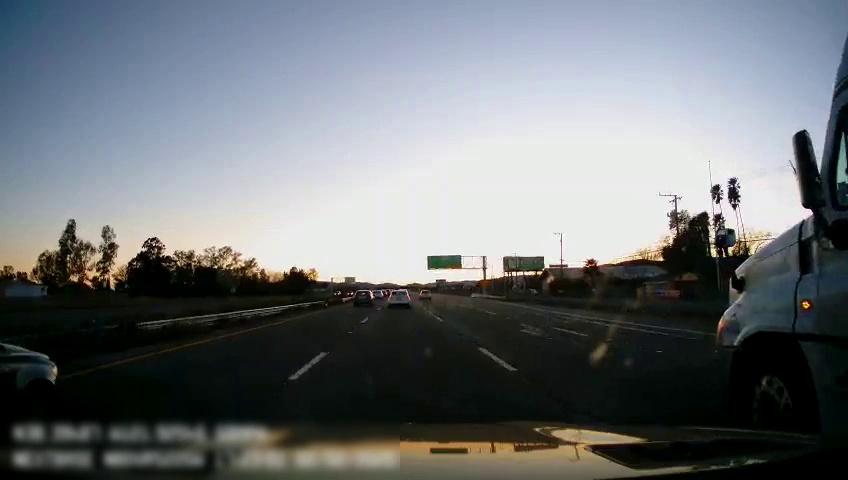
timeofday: Day
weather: Sunny
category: Drivable Space
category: Vehicles | Car
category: Vehicles | Car
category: Vehicles | Car
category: Vehicles | SUV
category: Vehicles | Car
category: Vehicles | Truck
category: Lanes | Current Lane
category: Lanes | Current Lane
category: Lanes | Alternate Lane
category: Lanes | Alternate Lane
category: Lanes | Alternate Lane
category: Lanes | Alternate Lane
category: Traffic | Signs
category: Traffic | Signs